Question: I have an Android game that includes a screen that lists all ongoing games, short description, opponents name and profile picture etc. Pretty similar to what Zynga's With Friends games have. However, I've always had huge performance issues with rendering the list of games when you have tens of ongoing games which all have to be listed.
Since the loading times can be 5+ seconds, I figured it's time to do some profiling and figure out the bottlenecks. It turns out that roughly 70% of the time goes to inflating and initializing the layout elements (which have been minimized to be as flat and light as possible), so even if I could optimize the rest of the code to happen instantly, the loading time would still be unacceptable from UX perspective.
A simple ListView wouldn't work due to the additional UI elements, such as buttons etc that do not follow the same template as the games. On iOS a similar structure is rendered almost instantly, even on 3GS, so I'd expect at least similar speeds from a similarly powered Android devices. What are my options to reduce the time used for layout inflation and initialization?
(A Words With Friends screenshot for reference if you don't know what it looks like)
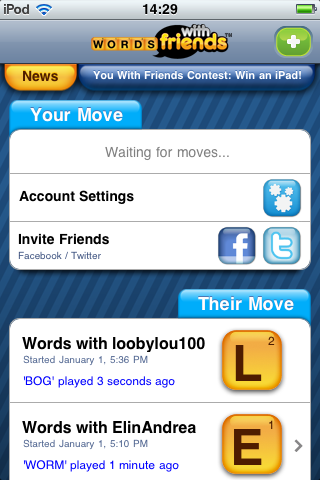
Answer: You should look at <URL> about 'ListView'. It teach how to implement it on a good way, doing as a minimum of allocation as possible. The content that could interest you begins at the 9th minute.
- 'convetView''getView'- 'ViewHolder'
Another thing, you should try to manage your image loading to be sure that part is not blocking the rendering for a while.
There is a good tool to profile your application, to know what are the laggy functions in your code : <URL>